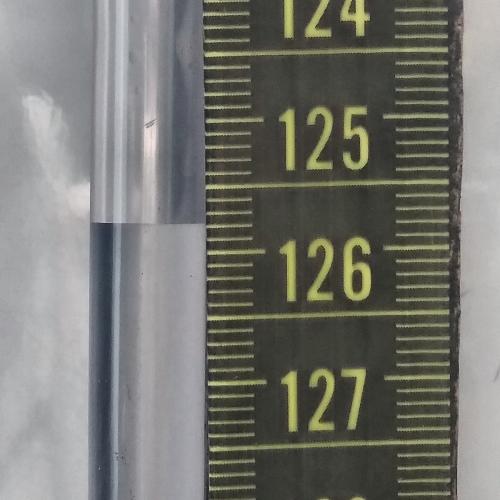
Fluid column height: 125.8 cm